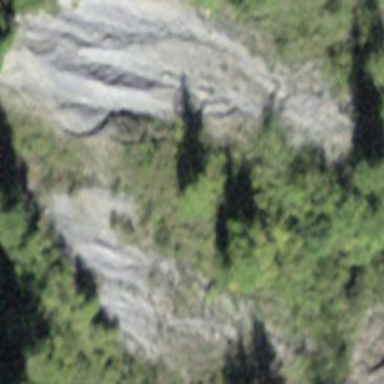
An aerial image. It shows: Natural scree.